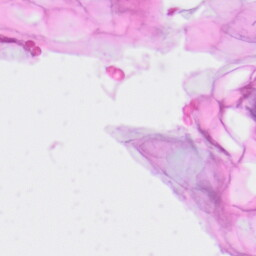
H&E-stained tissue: Skin